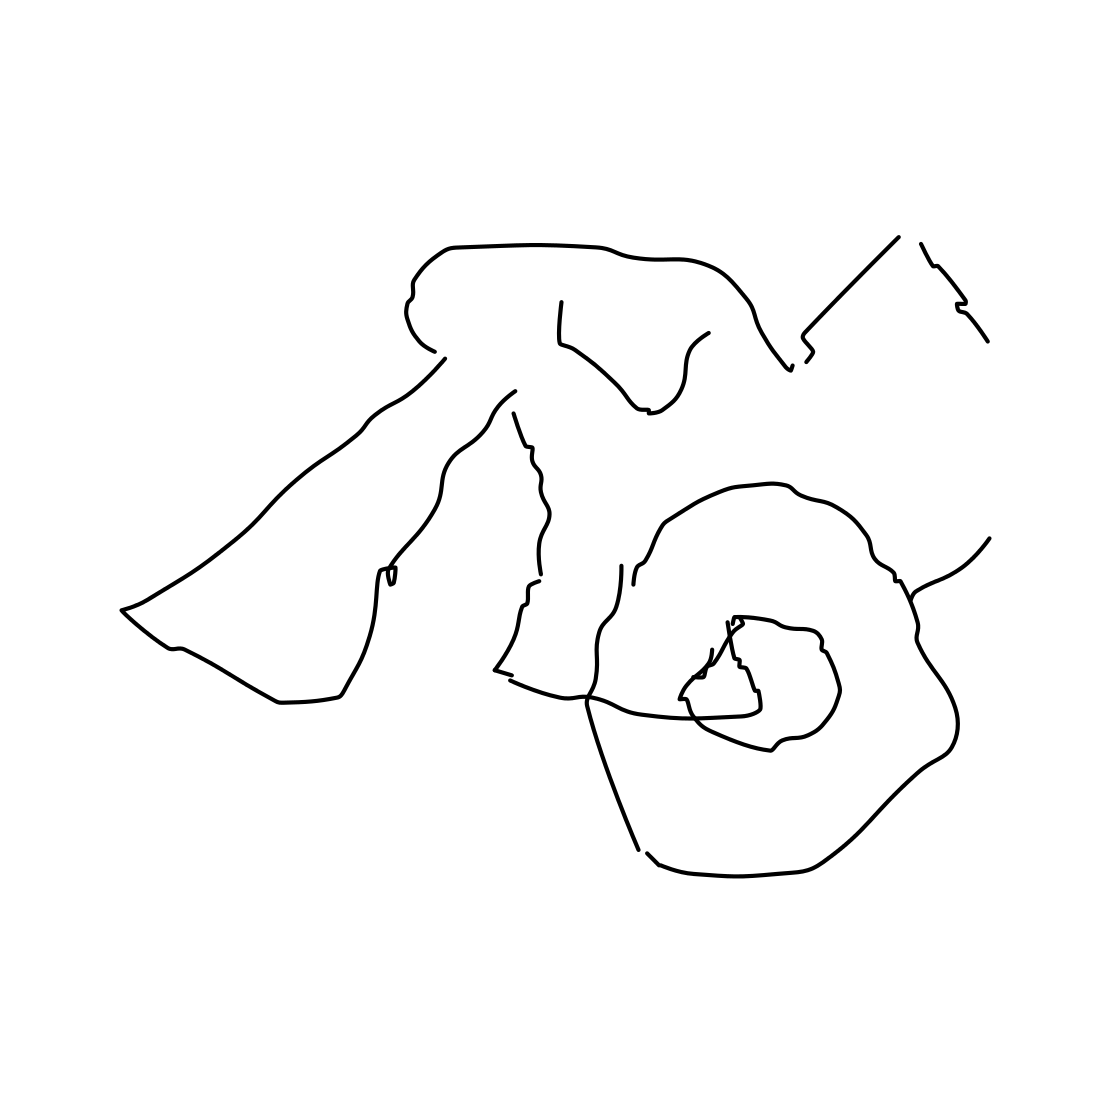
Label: bulldozer